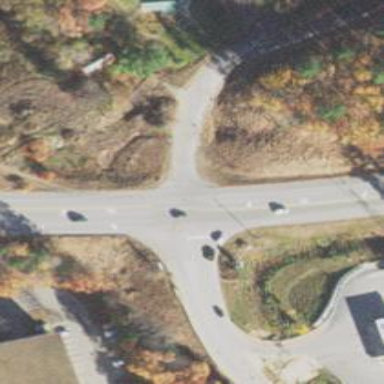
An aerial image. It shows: Roundabout on primary highway.